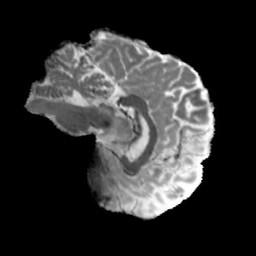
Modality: MD
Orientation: sagittal
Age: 25
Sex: female
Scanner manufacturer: siemens
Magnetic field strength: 6.98 T
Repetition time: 7.776 s
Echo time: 0.076 s